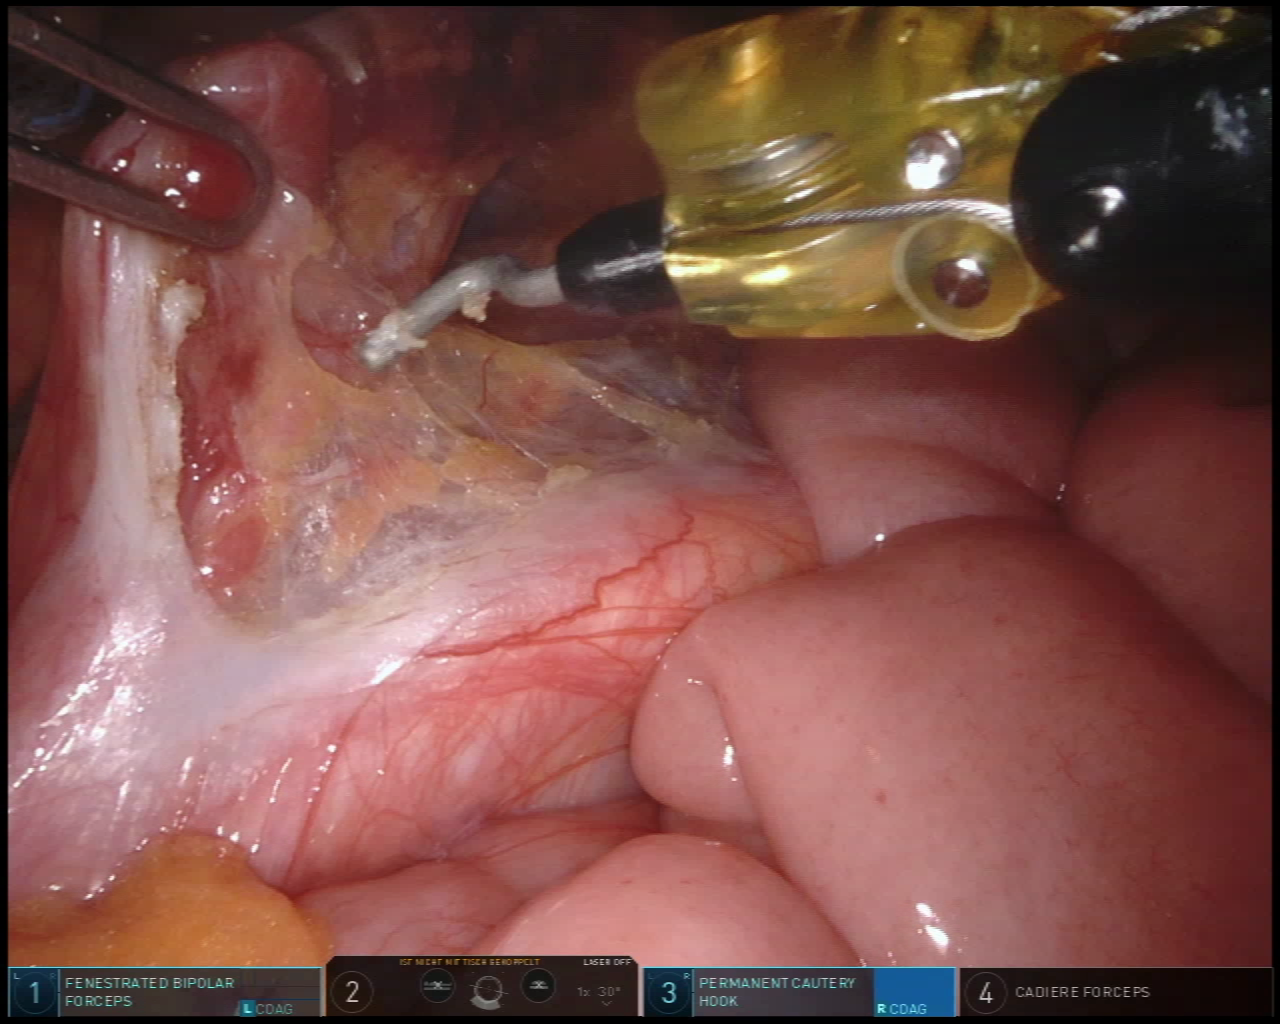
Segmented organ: inferior_mesenteric_artery
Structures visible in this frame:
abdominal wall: no
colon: no
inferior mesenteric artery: yes
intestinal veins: no
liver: no
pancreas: no
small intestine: yes
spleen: no
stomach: no
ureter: no
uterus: no
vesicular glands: no